Question: Here is the files tree of my phone:

I've learnt that storage on Android OS is usually broken down into:
1. Internal storage (device built-in memory)
2. Phone storage (device built-in memory)
3. External storage (sd card)
I'm looking at the files tree and trying to figure out which is which :). I know that applications by default are installed into '/data/data' folder, so I assume that '/data/' folder counts as internal storage. There is also '/storage' folder which contains 'sdcard0' and 'sdcard1'. I've got only one sdcard on my phone - 'sdcard1'. So maybe 'sdcard0' is phone storage? Could it be that everything, which is outside '/storage' is considered internal storage?
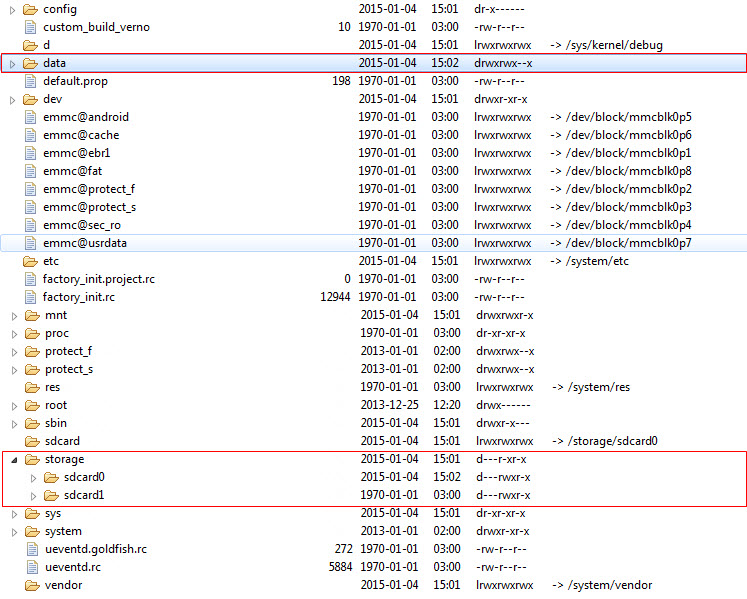
Answer: > I've learnt that storage on Android OS is usually broken down into:
From the Android SDK's standpoint, those are <URL>, respectively.
> I know that applications by default are installed into /data/data folder, so I assume that /data/ folder counts as internal storage.
Your app's portion of internal storage will be on the '/data/' partition. Exactly where depends upon the account that is running your app (Android 4.2+ supports multiple accounts per device). The primary device account will have your app's portion of internal storage be at '/data/data/your.application.id.here/'.
> There is also /storage folder which contains sdcard0 and sdcard1. I've got only one sdcard on my phone - sdcard1. So maybe sdcard0 is phone storage?
By and large, that is up to the device manufacturer. Plus, each account gets its own location for external storage. And, to top it off, the answer varies depending on what you are using to examine the storage itself.
In DDMS' File Explorer, external storage for the primary device account will be at '/mnt/shell/emulated/0/'.